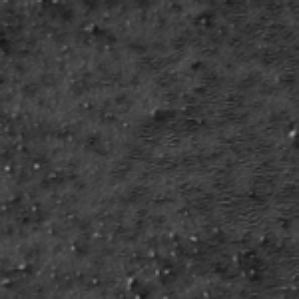
Label: frost